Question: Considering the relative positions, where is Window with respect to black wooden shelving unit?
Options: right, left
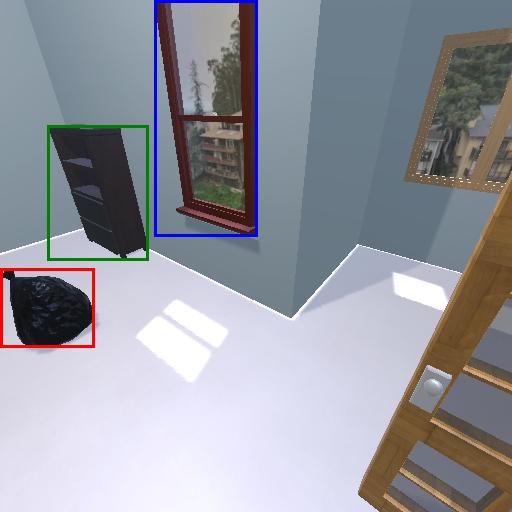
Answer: right